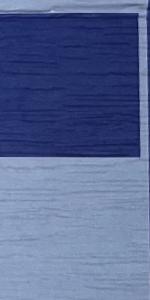
Label: Empty